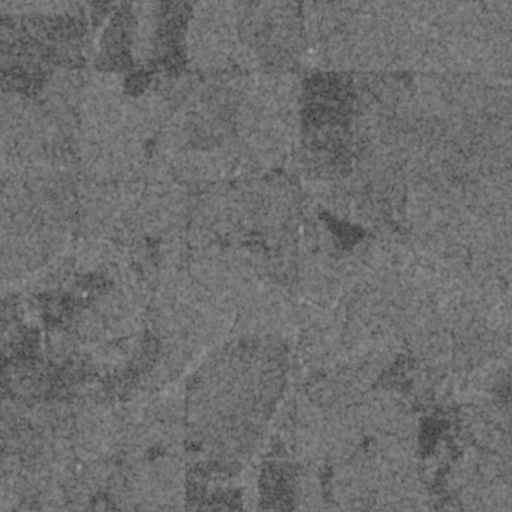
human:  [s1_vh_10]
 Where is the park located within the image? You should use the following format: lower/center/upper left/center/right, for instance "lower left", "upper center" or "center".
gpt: The park is located in the center left of the image.
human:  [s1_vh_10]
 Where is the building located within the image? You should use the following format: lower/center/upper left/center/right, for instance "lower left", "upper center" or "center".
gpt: The building is located in the center left of the image.
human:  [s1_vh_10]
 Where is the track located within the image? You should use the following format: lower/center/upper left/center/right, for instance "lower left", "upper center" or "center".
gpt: There is no track in the image.

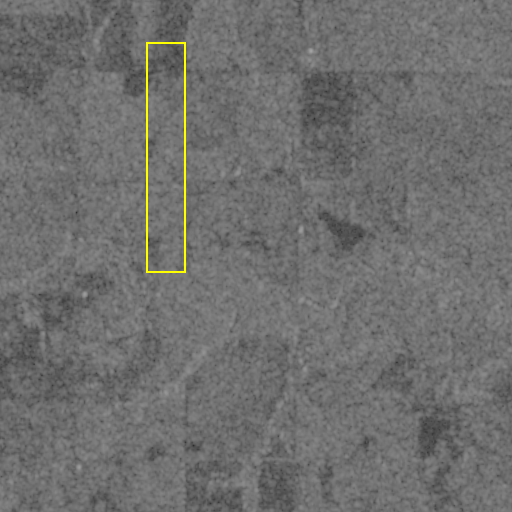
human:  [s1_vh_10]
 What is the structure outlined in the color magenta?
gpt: There is no magenta outline.
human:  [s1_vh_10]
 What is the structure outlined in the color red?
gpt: There is no structure outlined in red.